Interaction volume radius: 10 \u00c5
Interaction volume height: 10 \u00c5
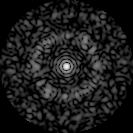
Disorder parameter: 0.7632